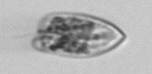
Label: Prorocentrum_dentatum